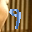
Label: 9